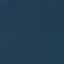
Label: SeaLake